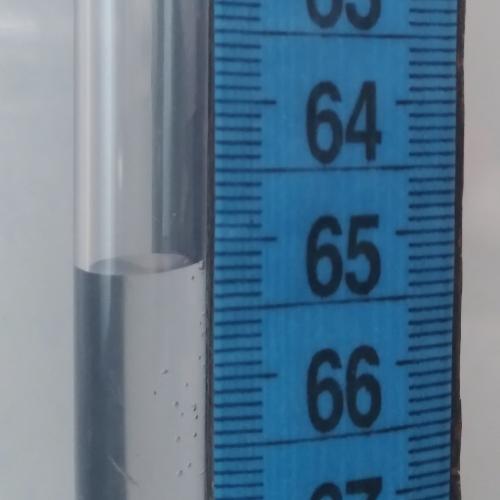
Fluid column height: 65.2 cm